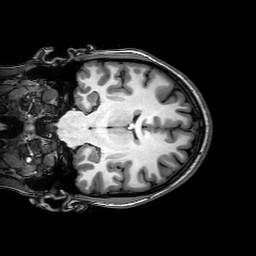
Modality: T1w
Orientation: coronal
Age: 22
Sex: female
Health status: healthy
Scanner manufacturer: philips
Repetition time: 0.008322 s
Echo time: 0.00382 s